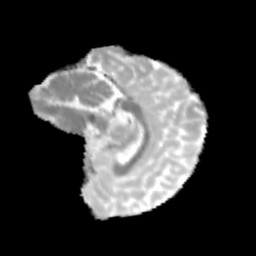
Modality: MD
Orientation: sagittal
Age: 9
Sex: male
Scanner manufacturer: siemens
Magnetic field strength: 3 T
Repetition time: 3.8 s
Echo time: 0.07 s